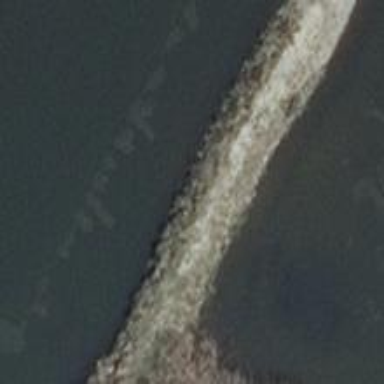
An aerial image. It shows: Breakwater structure.